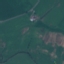
Land use / land cover: Pasture